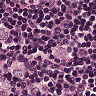
Metastatic tissue present: yes